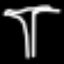
Label: palm tree